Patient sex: M
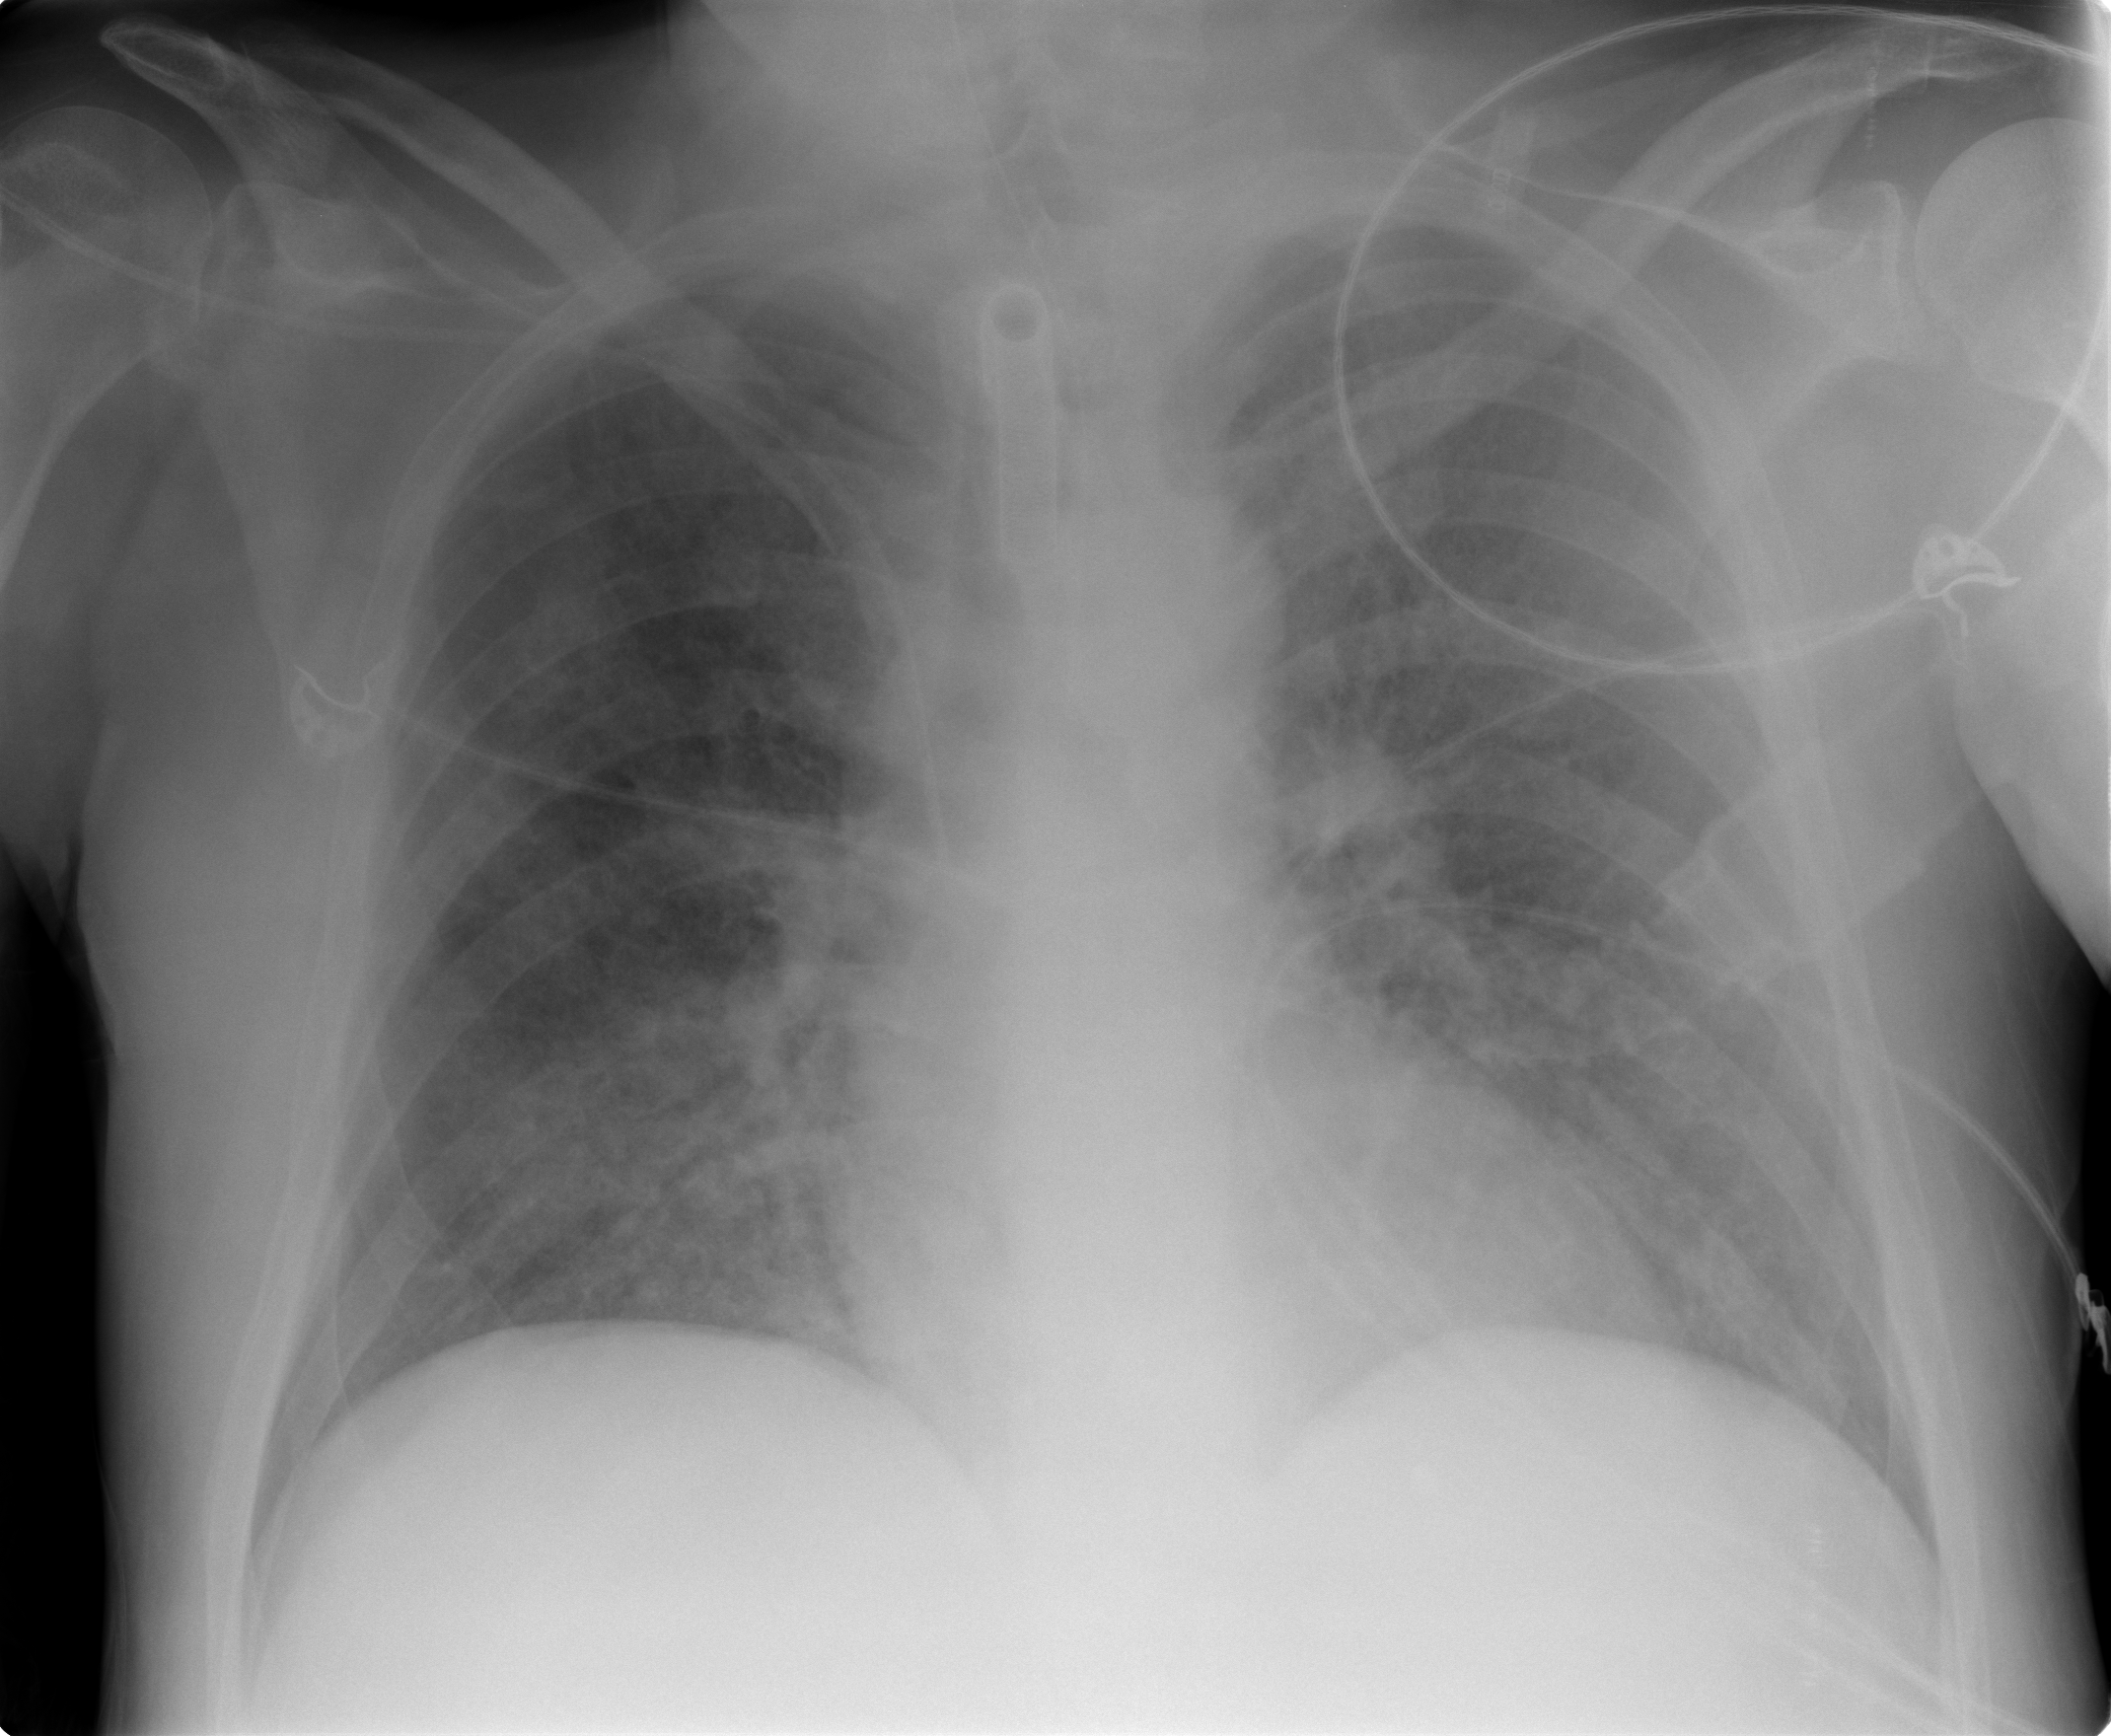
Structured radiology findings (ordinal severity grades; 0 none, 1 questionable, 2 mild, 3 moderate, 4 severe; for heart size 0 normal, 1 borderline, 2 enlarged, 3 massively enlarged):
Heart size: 1
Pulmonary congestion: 2
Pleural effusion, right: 0
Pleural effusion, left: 0
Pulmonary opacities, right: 3
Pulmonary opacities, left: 3
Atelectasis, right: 2
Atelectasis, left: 2